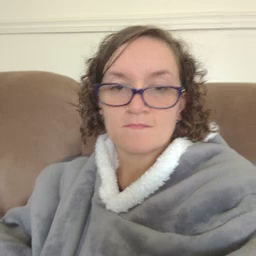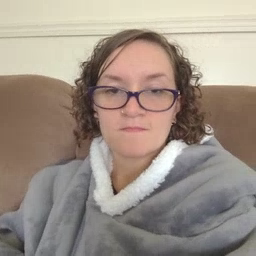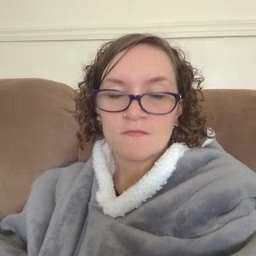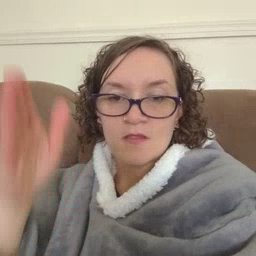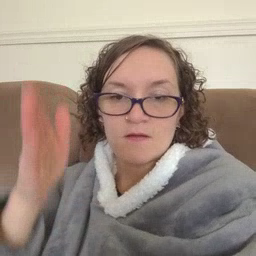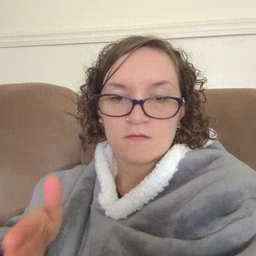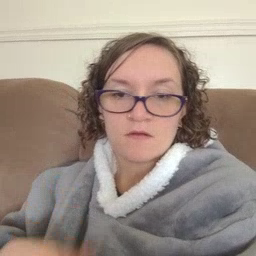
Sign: person